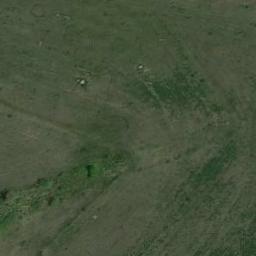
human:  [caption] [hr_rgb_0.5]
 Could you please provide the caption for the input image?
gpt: There are many trees on the meadow .

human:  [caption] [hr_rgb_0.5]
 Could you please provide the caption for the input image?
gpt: This meadow has different sparsity in different places .

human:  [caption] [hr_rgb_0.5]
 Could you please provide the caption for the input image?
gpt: The meadow is next to the bare land .

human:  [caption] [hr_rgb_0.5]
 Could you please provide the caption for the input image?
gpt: The entire image is dominated by grass .

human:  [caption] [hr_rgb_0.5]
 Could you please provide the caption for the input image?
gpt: A sparse meadow with some green grass .